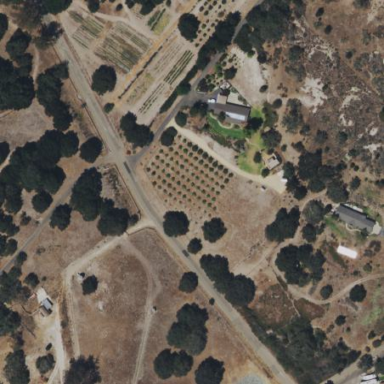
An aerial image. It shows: Orchard.